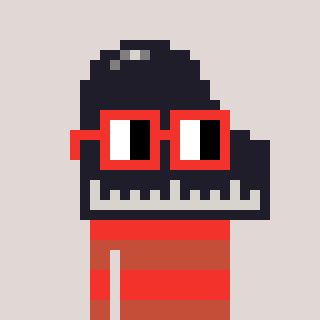
a pixel art character with square red glasses, a piano-shaped head and a rust-colored body on a warm background